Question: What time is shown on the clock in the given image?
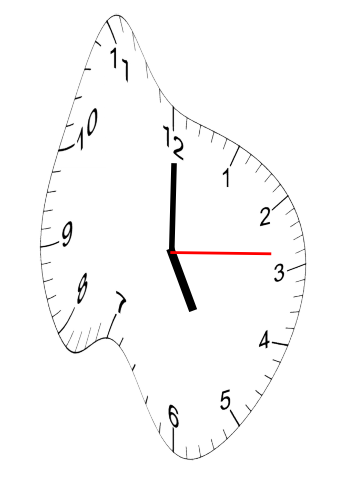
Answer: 05:00:14